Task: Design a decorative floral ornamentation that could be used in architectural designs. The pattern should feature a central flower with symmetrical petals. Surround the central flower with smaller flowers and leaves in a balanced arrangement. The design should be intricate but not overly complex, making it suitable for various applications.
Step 1270:
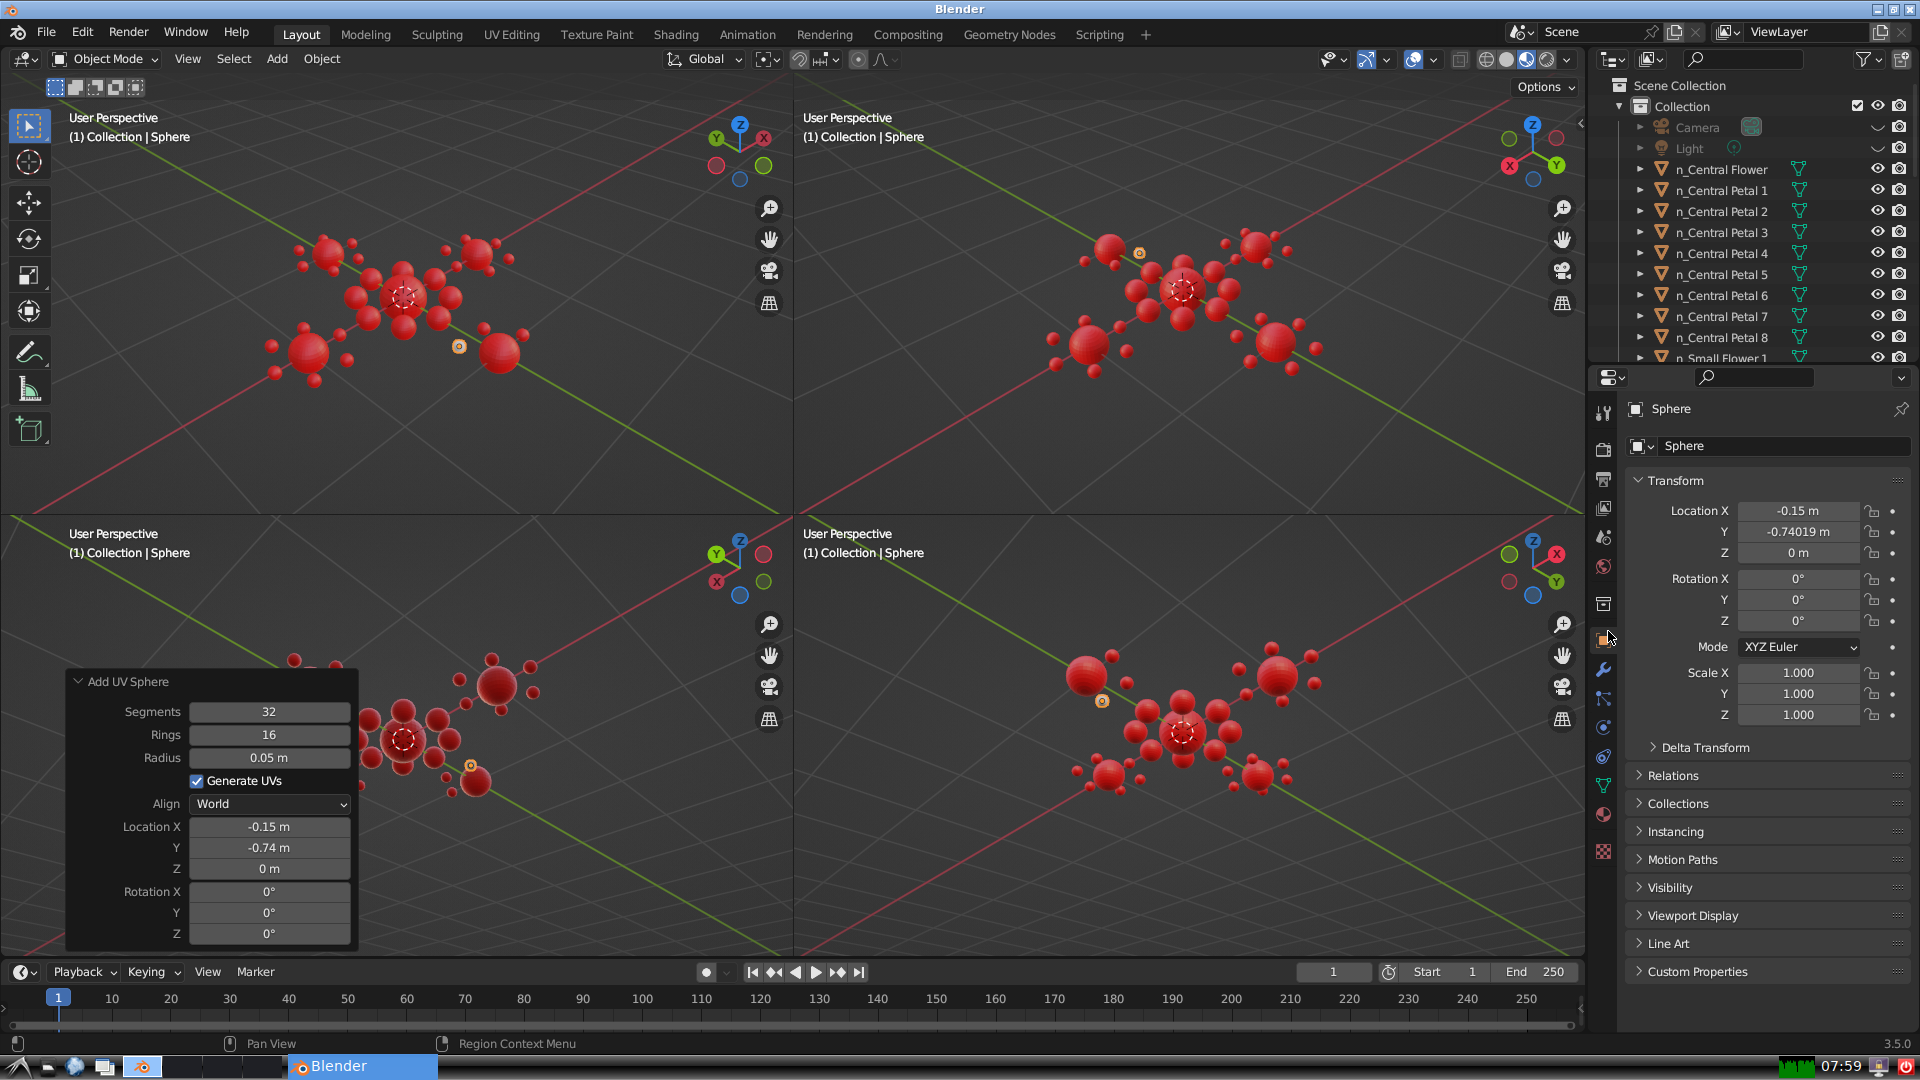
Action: {"mouse_move": [1732, 445]}